Question: I'm having trouble figuring out how to generate matrixes.
Hopefully that picture explains it, but basically I have an initial position, and I'm trying to rotate the main joint, 90 degrees, then following that, rotate the last joint, by 90 degrees. I then apply translation afterwards to get a final matrix (see code). That is applied to a set of points, that are relative to its joint.
The last rotation doesn't seem to work, it is ok if I don't put in the line: matrixPositions[2].appliedRotationMatrix *= (matrixRotX * matrixRotY * matrixRotZ); (the leg is straight down). I must be missing something obvious? Can you not do matrix multiplication this way for rotations?

'''
D3DXMATRIX matrixRotX, matrixRotY, matrixRotZ;
D3DXMatrixRotationX(&matrixRotX, 0);
D3DXMatrixRotationY(&matrixRotY, 0);
D3DXMatrixRotationZ(&matrixRotZ, -PI/2);
matrixPositions[0].appliedRotationMatrix *= (matrixRotX * matrixRotY * matrixRotZ);
D3DXMATRIX matTranslationIn1;
D3DXMatrixTranslation(&matTranslationIn1, (matrixPositions[0].position.x-matrixPositions[1].position.x), (matrixPositions[0].position.y-matrixPositions[1].position.y), (matrixPositions[0].position.z-matrixPositions[1].position.z));
D3DXMATRIX matTranslationOut1;
D3DXMatrixTranslation(&matTranslationOut1, -(matrixPositions[0].position.x-matrixPositions[1].position.x), -(matrixPositions[0].position.y-matrixPositions[1].position.y), -(matrixPositions[0].position.z-matrixPositions[1].position.z));
matrixPositions[1].appliedRotationMatrix *= (matTranslationIn1 * (matrixRotX * matrixRotY * matrixRotZ) * matTranslationOut1);
D3DXMatrixTranslation(&matTranslationIn1, (matrixPositions[0].position.x-matrixPositions[2].position.x), (matrixPositions[0].position.y-matrixPositions[2].position.y), (matrixPositions[0].position.z-matrixPositions[2].position.z));
D3DXMatrixTranslation(&matTranslationOut1, -(matrixPositions[0].position.x-matrixPositions[2].position.x), -(matrixPositions[0].position.y-matrixPositions[2].position.y), -(matrixPositions[0].position.z-matrixPositions[2].position.z));
matrixPositions[2].appliedRotationMatrix *= (matTranslationIn1 * (matrixRotX * matrixRotY * matrixRotZ) * matTranslationOut1);
matrixPositions[2].appliedRotationMatrix *= (matrixRotX * matrixRotY * matrixRotZ);
D3DXMATRIX matrix[3];
for (int x = 0; x < 3; x++)
{
D3DXMatrixIdentity( &matrix[x]);
D3DXMATRIX matTranslation;
D3DXMatrixTranslation(&matTranslation, matrixPositions[x].position.x, matrixPositions[x].position.y, matrixPositions[x].position.z);
matrix[x] = matrix[x] * matrixPositions[x].appliedRotationMatrix * matTranslation;
}
'''
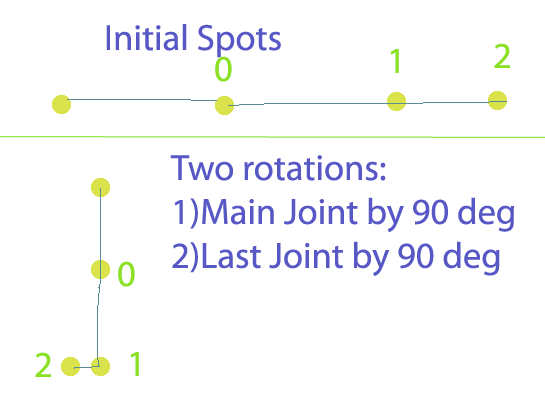
Answer: There are two main steps for your requirements.
1. Rotate joints 0, 1 and 2 around the origin by 90 degrees.
2. Rotate joint 2 around joint 1 by 90 degrees.
I write some pseudo code, it almost done, but you still need some updates to use it. see comments in the code for details.
'''
void Rotatation()
{
// Build up the rotation matrix for step 1
D3DXVECTOR3 rotAxis(0, 0, 1);
float angle = -(D3DX_PI / 2);
D3DXMATRIX rotMatrix;
D3DXMatrixRotationAxis(&rotMatrix, &rotAxis, angle);
// rotate joints 0, 1 and 2 by apply the matrix above
for (int i = 0; i < 3; i++)
{
joints[i].matrix *= rotMatrix;
}
// Build up the rotation matrix for joint 2
// Since joint 2 was not rotate around the origin(I mean the axis should pass the origin), so first you need to translate the rotation center to origin
// then rotate joint 2, and last move back
// After the rotation in step 1, joint 1 now locate at (0, 2, 0)
// to translate it to the origin.
D3DXMATRIX transMat;
D3DXMatrixTranslation(&transMat, 0, 2, 0);
// Now joint 2 can rotate around z-axis, so the rotate matrix is same as step 1
// after rotation, move back, this matrix is the inverse of transMat
D3DXMATRIX inverseTransMat;
D3DXMatrixTranslation(&transMat, 0, -2, 0);
// Combine the 3 matrix above
D3DXMATRIX rotMatjoin2 = transMat * rotMatjoin2 * inverseTransMat;
// rotate jonit 2
joints[2].matrix *= rotMatjoin2;
}
'''